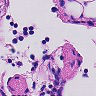
Metastatic tissue present: no